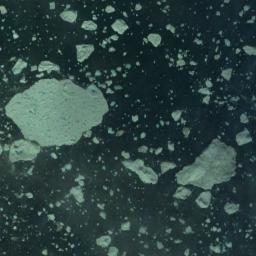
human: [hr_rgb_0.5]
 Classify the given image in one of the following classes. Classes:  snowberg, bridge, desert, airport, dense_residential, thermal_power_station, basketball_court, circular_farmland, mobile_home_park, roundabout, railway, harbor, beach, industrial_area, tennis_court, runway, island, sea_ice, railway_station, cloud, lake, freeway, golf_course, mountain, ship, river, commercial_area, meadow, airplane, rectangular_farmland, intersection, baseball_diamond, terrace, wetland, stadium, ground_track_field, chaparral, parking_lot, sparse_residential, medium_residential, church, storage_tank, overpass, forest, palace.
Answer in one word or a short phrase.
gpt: sea_ice